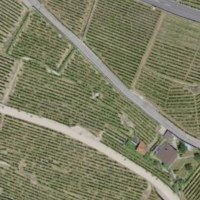
EUNIS habitat code: 40
Species observed at this site:
Antirrhinum majus